Question: I'm running to issues with QLayouts.
'''
class welcomeWidget(QWidget):
def __init__(self):
super().__init__()
self.initText()
self.organize()
def initText(self):
self.welcome = QLabel("Welcome to Name!", self)
self.info = QLabel("This program allows you to....", self)
self.message = QLabel("First, you must enter some data...", self)
self.proceed = QLabel("Click on 'Next >>' to proceed.", self)
def organize(self):
vbox = QVBoxLayout(self)
scroll = QScrollArea(self)
vbox.addWidget(scroll)
wid = QWidget(self)
vevobox = QVBoxLayout(wid)
vv = QVBoxLayout()
vv.addWidget(self.welcome)
vv.addWidget(self.info)
vevobox.addLayout(vv)
self.show()
'''
It looks like this...

Idk what to do, and whenever I add the other QLabels they all just disappear.
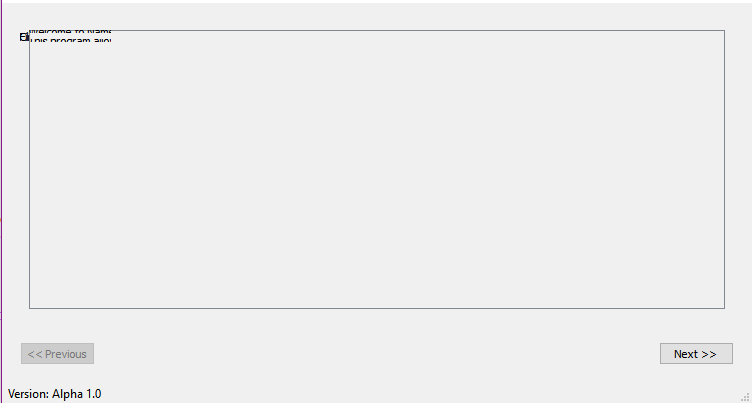
Answer: Before showing the solution you have to explain some things:
- There are 3 ways to set a layout in a widget:
1. Create the widget without a parent and then the widget indicates that it uses that layout with setLayout(): lay = QVBoxLayout()
foo_widget.setLayout(lay)
2. Point to what widget to manage when the layout is built. lay = QVBoxLayout(foo_widget)
3. The previous methods are equivalent, but the third method is to establish it as the son of an already established layout.
- A widget can only have a layout as a top-level, so if only the last one remains:'''
lay1 = QVBoxLayout(foo_widget)
lay2 = QVBoxLayout(foo_widget)
# The above is equivalent to:
lay1 = QVBoxLayout()
lay2 = QVBoxLayout(foo_widget)
'''
- A widget is the son of another widget when it is set as a parent in the constructor, or it is established as part of a layout that handles the position of the widget: '''
child_1 = Foo_Widget(some_widget)
'''
'''
lay = Foo_Layout(some_widget)
child_2 = Foo_Widget()
lay.addWidget(child_2)
'''
---
So if you consider the above you can reduce your code:
'''
...
def initText(self):
self.welcome = QLabel("Welcome to Name!")
self.info = QLabel("This program allows you to....")
self.message = QLabel("First, you must enter some data...", self)
self.proceed = QLabel("Click on 'Next >>' to proceed.", self)
def organize(self):
vbox = QVBoxLayout(self)
scroll = QScrollArea()
vbox.addWidget(scroll)
wid = QWidget(self)
vevobox = QVBoxLayout(wid)
vv = QVBoxLayout()
vv.addWidget(self.welcome)
vv.addWidget(self.info)
vevobox.addLayout(vv)
self.show()
'''
Using the above, the following tree can be assembled:
'''
welcomeWidget
+-- message
+-- proceed
+-- vbox (QVBoxLayout)
| +-- scroll
+-- wid
+-- vevobox (QVBoxLayout)
+--vv (QVBoxLayout)
+-- info
+-- welcome
'''
And as you see is what is expected, for example there are 2 labels that are shown behind everything since they were first established without a layout, then a layout was established where the 'QScrollArea' was placed, so this last one took all the available space , and finally the wid widget without layout was placed so it will be in the top-left position, and within that widget the remaining 2 labels were established.
The idea is to have the following structure:
'''
welcomeWidget
+-- vbox (QVBoxLayout)
+-- scroll
+-- wid
+-- vv (QVBoxLayout)
+-- info
+-- message
+-- proceed
+-- welcome
'''
Using the above you get the following:
'''
class welcomeWidget(QWidget):
def __init__(self):
super().__init__()
self.initText()
self.organize()
def initText(self):
self.welcome = QLabel("Welcome to Name!")
self.info = QLabel("This program allows you to....")
self.message = QLabel("First, you must enter some data...")
self.proceed = QLabel("Click on 'Next >>' to proceed.")
def organize(self):
vbox = QVBoxLayout(self)
scroll = QScrollArea()
scroll.setWidgetResizable(True)
wid = QWidget()
scroll.setWidget(wid)
vv = QVBoxLayout(wid)
vv.addWidget(self.welcome)
vv.addWidget(self.info)
vv.addWidget(self.message)
vv.addWidget(self.proceed)
vv.addStretch()
vbox.addWidget(scroll)
self.show()
'''